Question: I am having an issue with the Padding of p text that surrounds an Image:
Does anyone see the problem?
I have tried to add padding the CSS "p" element but this has no effect:

Here is the relevent HTML:
'''
<div id="mid-featureleft" class="rounded">
<div class="contentheader">
<h1>Georgio Varsari Painters</h1>
</div>
<div class="imagebox">
<img height="200px" width="303px" src="Images/Home/HomePage1.jpg" alt="Welcome to Vasari's" style="margin: 0 0 0 0;" />
</div>
<p>
Established in 1965, the Vasari's Team of Painters and Craftsmen have over 100 years of combined experience delivering impeccable Museum Quality Painting Services for Customers in Washington DC and Northern Virginia.
We have experience with every type painting project that exists. For that reason, we are able to take on some of the more difficult restoration jobs that other Painting Companies shy away from.</p>
<p>
Christian Vasari has nearly three decades of painting experience working under the auspices of his father and Company Founder, Anthony Vasari.
You will have the comfort of knowing that your Home and Property is in the right hands of a heavily experienced and knowledgeable group of Professionals who have successfully completed thousdands of painting projects.</p>
</div>
'''
Here is the relevent CSS:
'''
#mid-featureleft {
height:250px;
width:609px;
margin: 12px 0 0 0;
float:left;
position:relative;
background-color:#E7EFF7;
/*background-color:orange;*/
}
#mid-featureleft h1 {
color: red;
font-family: Arial;
font-size:25px;
}
#mid-featureleft p {
color: #333366;
margin: 0 0 0 0;
font-size:12px;
/*line-height:14px;*/
padding: 5px 5px 5px 5px;
}
#mid-featureleft .contentheader {
height:30px;
width:302px;
text-align:left;
line-height:29px;
display: block;
float: left;
margin:0 0 0 0;
padding: 0 0 0 4px;
position:relative;
}
#mid-featureleft .imagebox {
height:200px;
width:303px;
/*display: block;*/
float: right;
margin:0 0 0 0;
padding: 0 0 0 0;
/*background-color:green;*/
}
'''
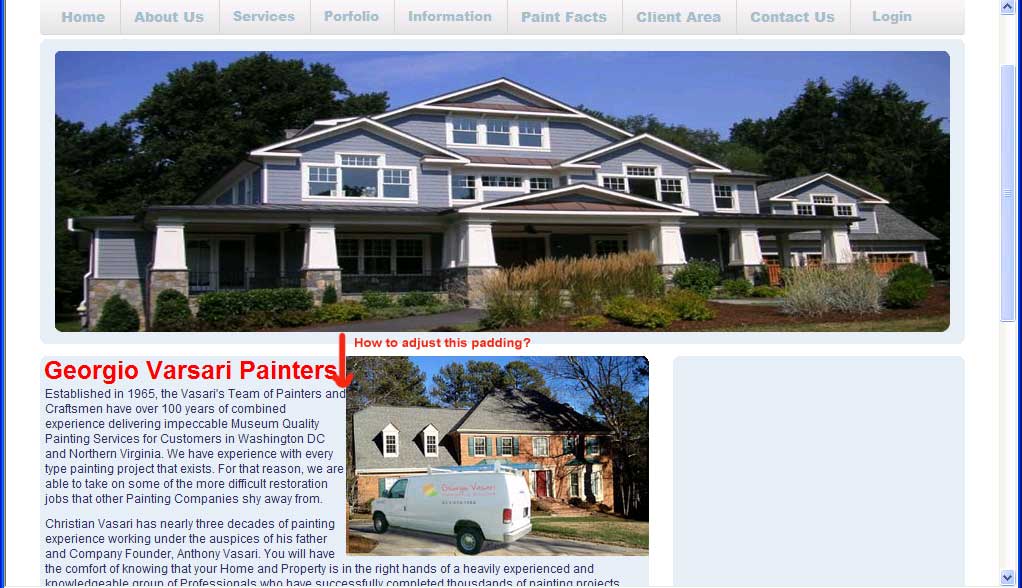
Answer: You have to add margin to this element
'''
#mid-featureleft .imagebox { margin: 0 0 15px 15px; }
'''